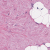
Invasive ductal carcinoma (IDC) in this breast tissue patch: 1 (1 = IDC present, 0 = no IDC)